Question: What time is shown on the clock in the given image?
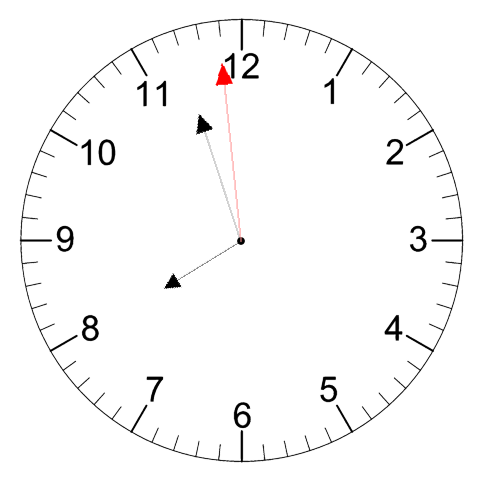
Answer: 07:56:59